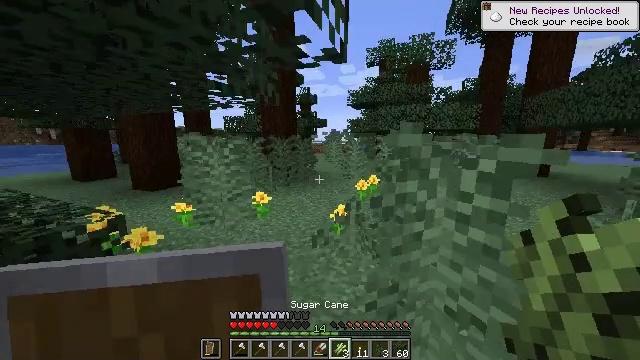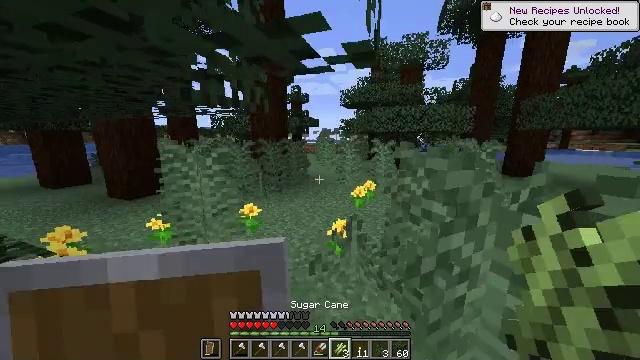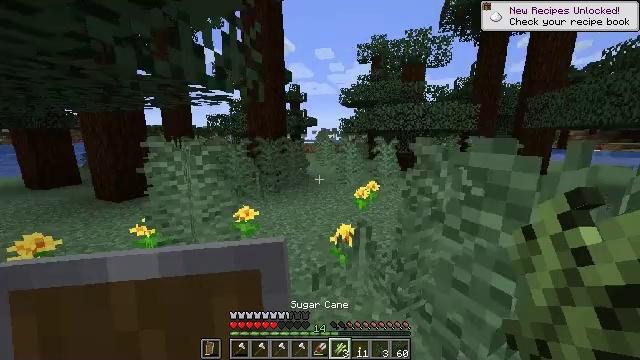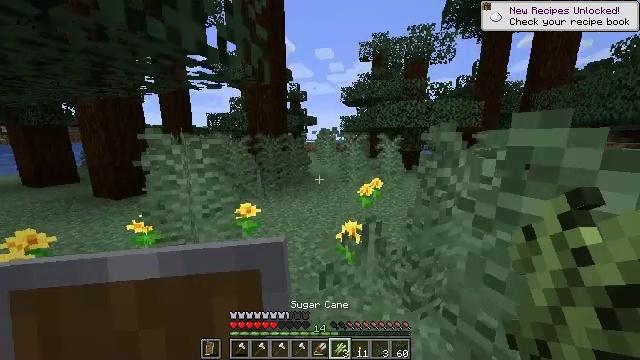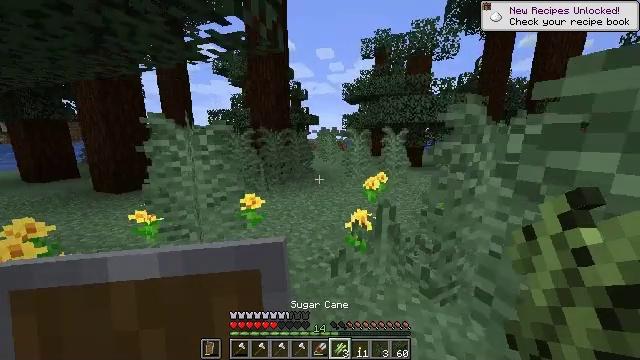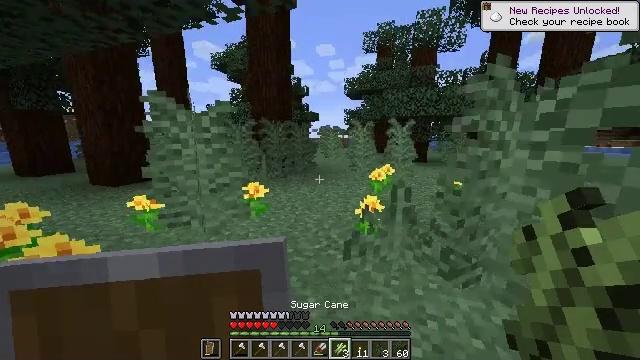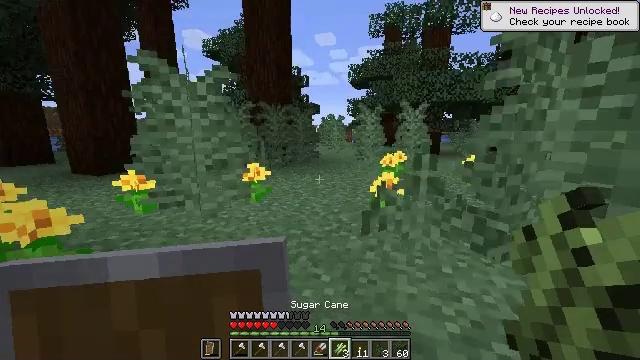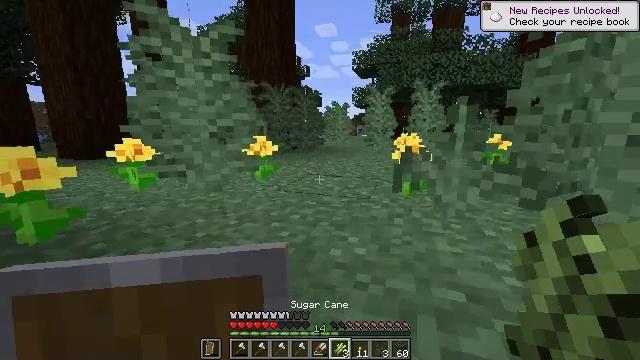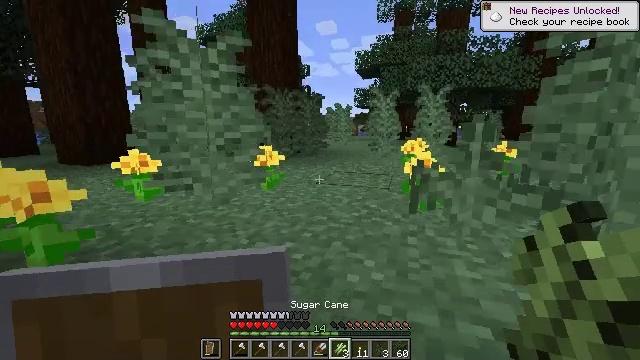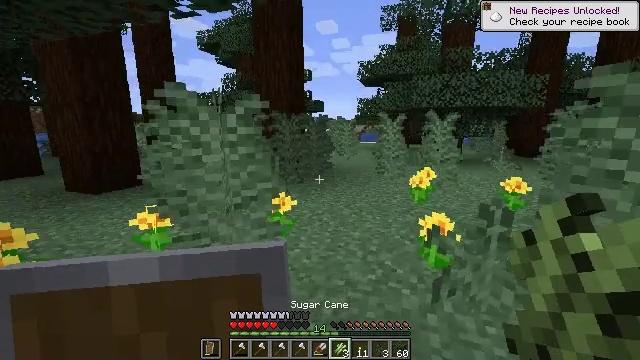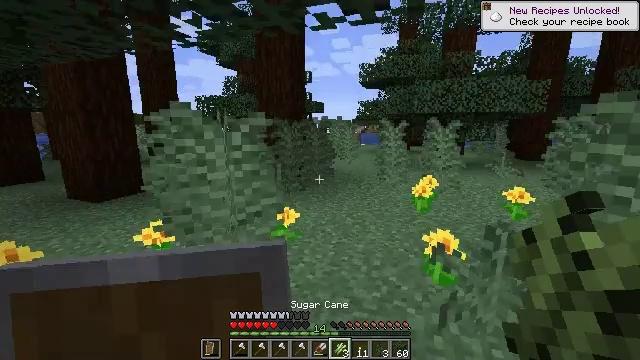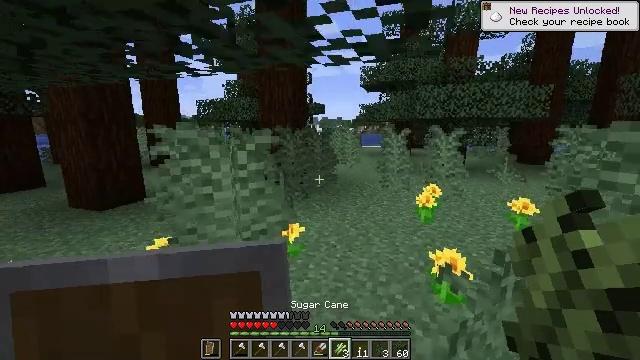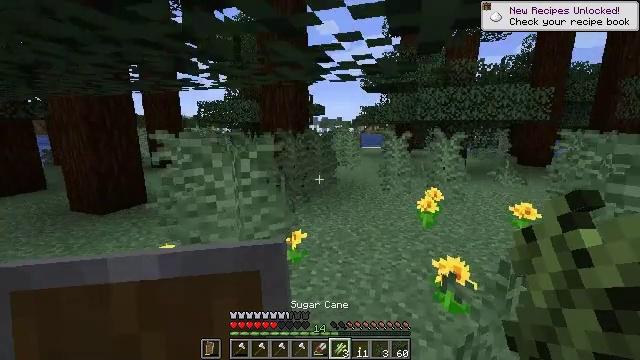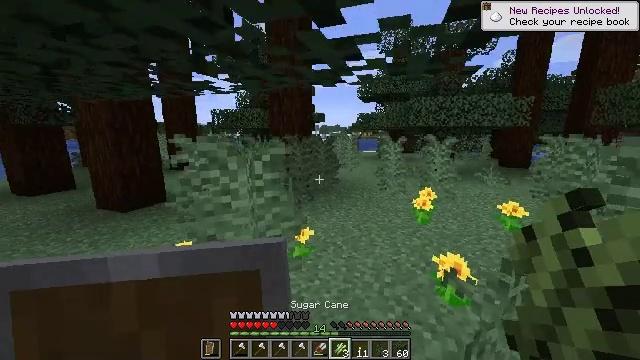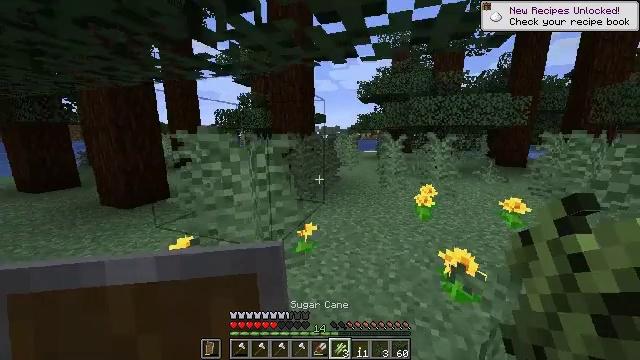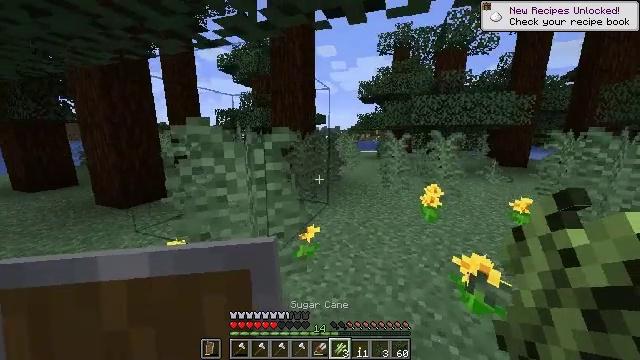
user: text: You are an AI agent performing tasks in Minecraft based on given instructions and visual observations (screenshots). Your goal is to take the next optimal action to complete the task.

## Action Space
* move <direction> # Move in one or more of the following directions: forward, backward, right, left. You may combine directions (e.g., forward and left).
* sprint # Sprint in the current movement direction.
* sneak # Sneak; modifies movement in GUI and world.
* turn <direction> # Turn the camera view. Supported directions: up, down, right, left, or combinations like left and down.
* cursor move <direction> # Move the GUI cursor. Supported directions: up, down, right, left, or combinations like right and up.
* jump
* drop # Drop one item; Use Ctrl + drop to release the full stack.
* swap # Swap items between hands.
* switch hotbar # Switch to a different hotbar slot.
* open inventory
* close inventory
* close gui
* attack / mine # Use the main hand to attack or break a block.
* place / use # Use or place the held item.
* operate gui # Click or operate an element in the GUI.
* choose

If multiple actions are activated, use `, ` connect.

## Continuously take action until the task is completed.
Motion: motion action
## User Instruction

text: Hunt a salmon.
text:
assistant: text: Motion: move forward, sprint, turn right, jump
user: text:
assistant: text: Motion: move forward, sprint, jump
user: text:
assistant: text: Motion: move forward, sprint, jump
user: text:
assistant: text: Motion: move forward, sprint, jump
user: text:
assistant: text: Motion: move forward, sprint, jump
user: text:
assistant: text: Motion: move forward, sprint, jump
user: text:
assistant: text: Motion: move forward, sprint, jump
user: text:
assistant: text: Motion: move forward, sprint, jump
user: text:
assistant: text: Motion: move forward, sprint, jump
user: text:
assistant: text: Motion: move forward, sprint, jump
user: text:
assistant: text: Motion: move forward, sprint, jump
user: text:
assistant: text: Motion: move forward, sprint, jump
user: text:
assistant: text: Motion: move forward, sprint, jump
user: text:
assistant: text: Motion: move forward, sprint, jump
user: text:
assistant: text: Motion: move forward, sprint, jump
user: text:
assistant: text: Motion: move forward, sprint, jump
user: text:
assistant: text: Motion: move forward, sprint, turn right, jump
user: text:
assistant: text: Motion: move forward, sprint, turn right, jump
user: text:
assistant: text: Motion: move forward, sprint, turn right, jump
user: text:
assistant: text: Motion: move forward, sprint, turn right, jump
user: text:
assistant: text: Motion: move forward and move right, sprint, jump
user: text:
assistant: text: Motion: move forward and move right, sprint, jump
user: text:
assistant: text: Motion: move forward and move right, sprint, jump
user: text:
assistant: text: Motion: move forward and move right, sprint, jump
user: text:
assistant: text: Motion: move forward, sprint, jump
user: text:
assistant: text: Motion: move forward, sprint, turn left, jump
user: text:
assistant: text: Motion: move forward, sprint, turn left, jump
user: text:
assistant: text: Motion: move forward, sprint, jump
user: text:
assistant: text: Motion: move forward, sprint, jump
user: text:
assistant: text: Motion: move forward, sprint, jump